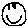
Label: smiley face